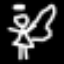
Label: angel